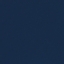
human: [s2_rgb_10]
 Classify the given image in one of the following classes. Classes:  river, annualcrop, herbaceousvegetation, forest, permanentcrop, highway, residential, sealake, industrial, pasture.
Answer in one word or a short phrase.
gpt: SeaLake